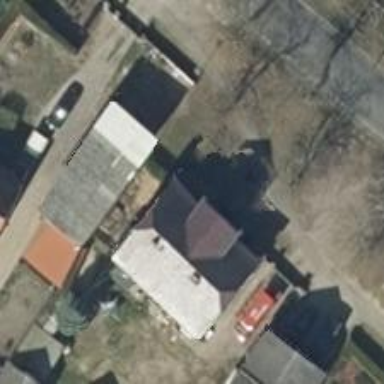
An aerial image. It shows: House with half-hipped roof. The roof orientation is along the house.